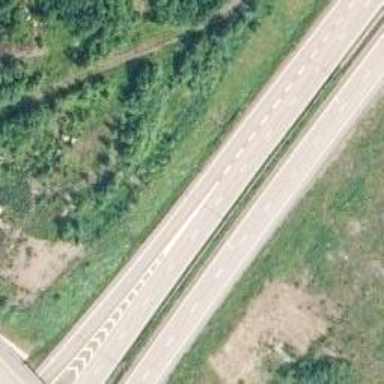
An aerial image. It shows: Asphalt motorway.